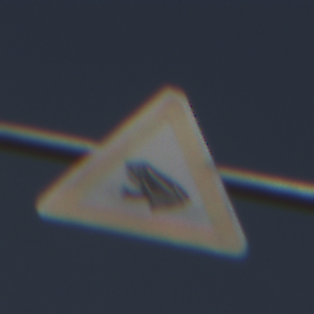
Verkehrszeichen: AmphibienwanderungRechts
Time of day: MorningAfternoon
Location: Outdoor (Nature)
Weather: PartlyCloudy
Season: NotSpecified
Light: Natural